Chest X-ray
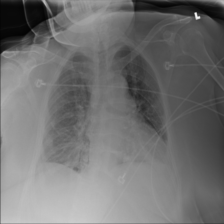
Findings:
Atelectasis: negative
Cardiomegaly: negative
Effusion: negative
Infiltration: negative
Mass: negative
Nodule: negative
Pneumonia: negative
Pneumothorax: negative
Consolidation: negative
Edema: negative
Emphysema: negative
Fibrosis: negative
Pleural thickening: negative
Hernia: negative